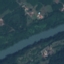
Land use / land cover: River